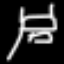
Label: bed